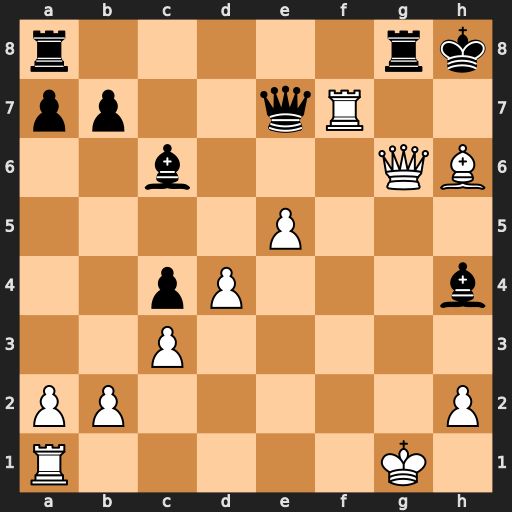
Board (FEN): r5rk/pp2qR2/2b3QB/4P3/2pP3b/2P5/PP5P/R5K1
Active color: w
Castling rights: -
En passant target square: -
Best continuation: Bg7+ Rxg7 Qxg7#